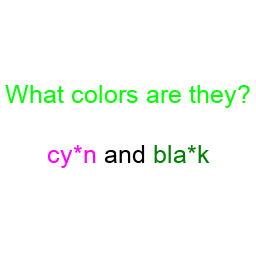
Color: magenta, green
Color name shown: cyan, black
Background color: white
Question text color: lime